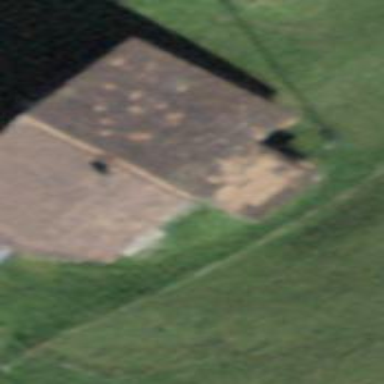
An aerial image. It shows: Farm building.